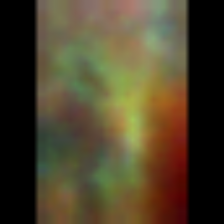
Taxon: Unknown_full_image
Group: Unknown